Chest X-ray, PA view. Patient: 48 years old, sex M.
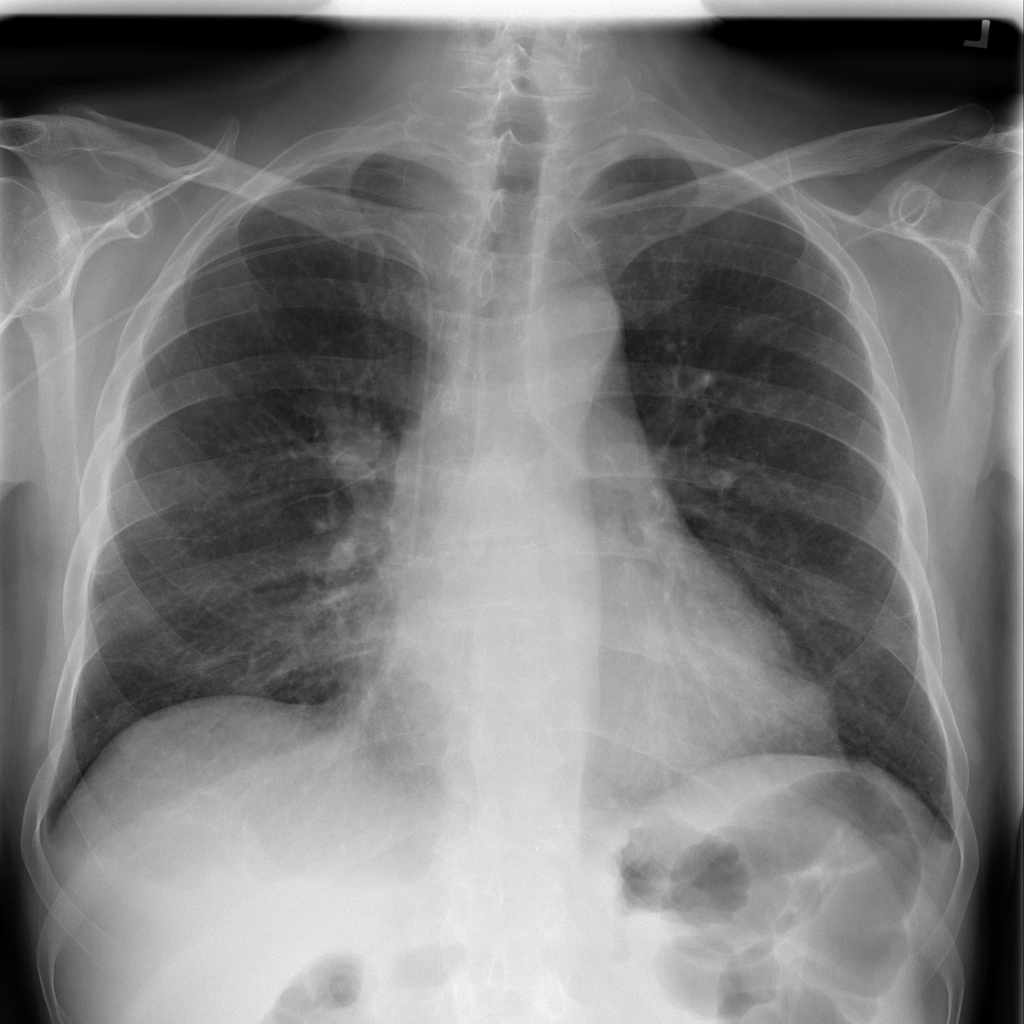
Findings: No Finding